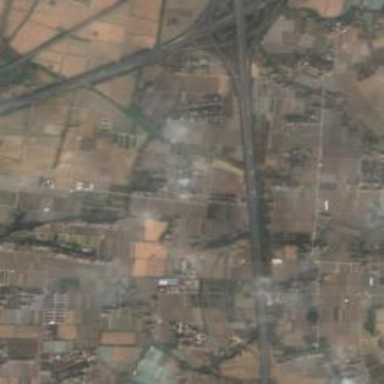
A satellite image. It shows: Motorway junction.